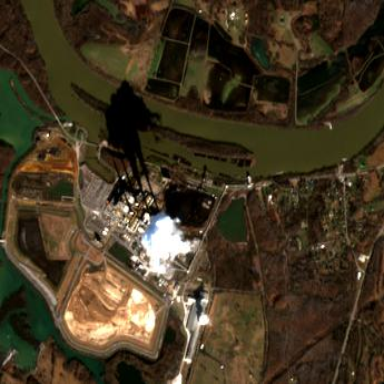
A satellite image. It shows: Industrial area with coal-powered plant.